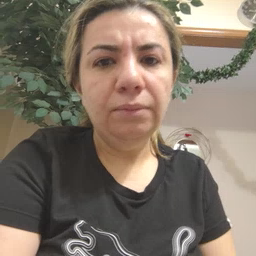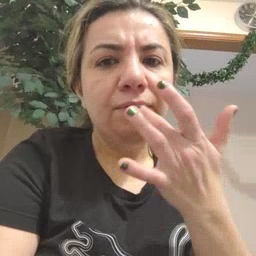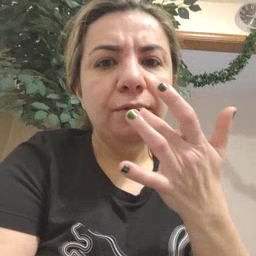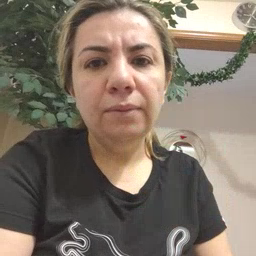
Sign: taste